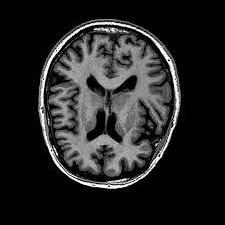
Label: notumor